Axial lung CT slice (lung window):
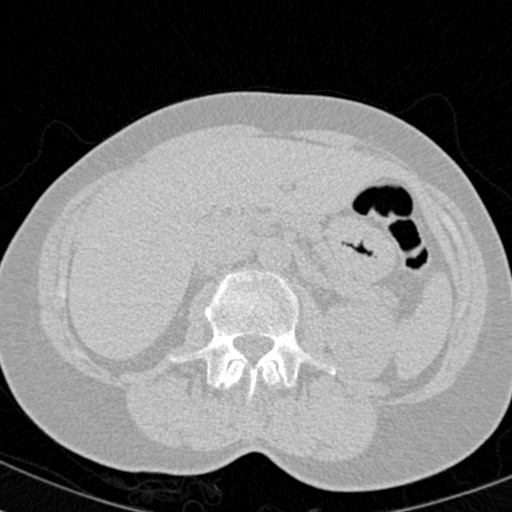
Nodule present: no